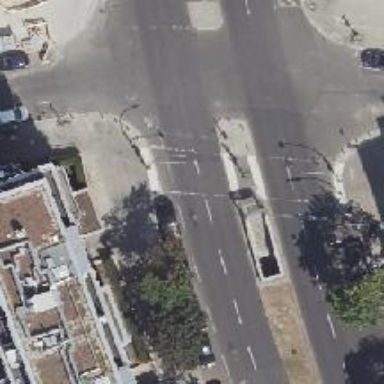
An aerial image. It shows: Footway with traffic signals at crossing.